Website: walmart
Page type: address-validator
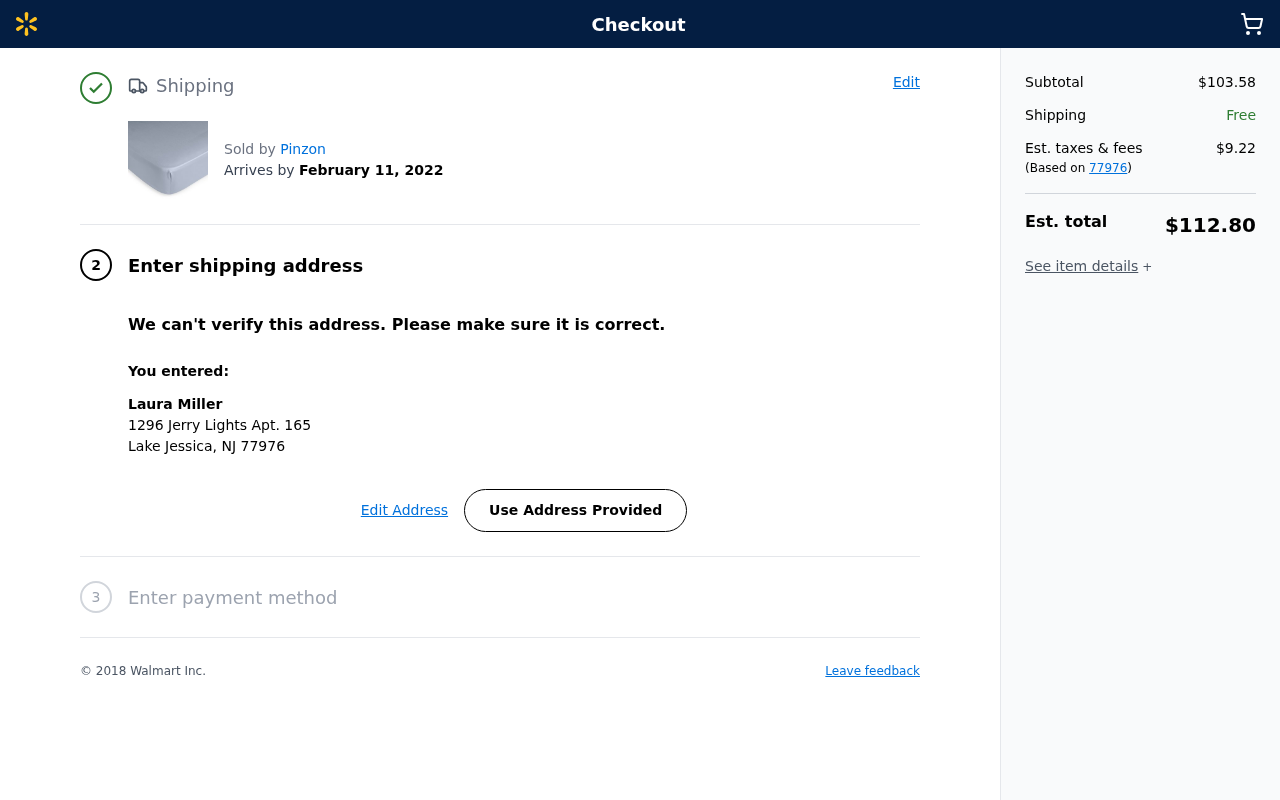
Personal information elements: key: PII_CITY_STATE_ZIP
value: Lake Jessica, NJ 77976
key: PII_FULLNAME
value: Laura Miller
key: PII_POSTCODE
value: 77976
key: PII_STREET
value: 1296 Jerry Lights Apt. 165
Product elements: key: PRODUCT1_BRAND
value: Pinzon
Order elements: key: ORDER_DELIVERY_DATE
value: February 11, 2022
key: ORDER_SUBTOTAL
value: $103.58
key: ORDER_SHIPPING_COST
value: Free
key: ORDER_TAX
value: $9.22
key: ORDER_TOTAL
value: $112.80